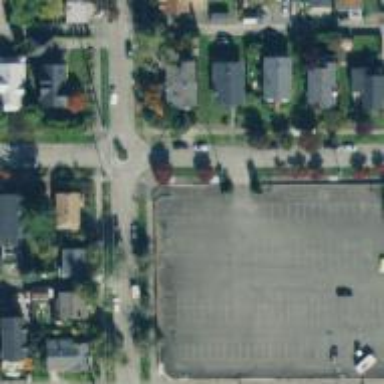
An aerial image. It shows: Residential road with separate sidewalk.